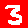
Digit: 3